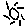
Label: sun